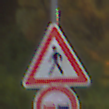
Verkehrszeichen: FussgaengerRechts
Zusatzzeichen unten: Ueberholverbot
Umgebung: Outdoor, Nature
Tageszeit: Midday
Wetter: Overcast
Licht: Natural
Jahreszeit: Autumn
Kontrast: LowContrast